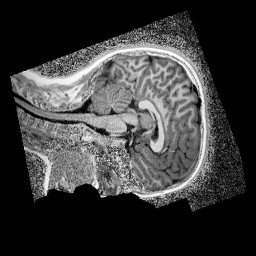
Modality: UNIT1_denoised
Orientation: sagittal
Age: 9
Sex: male
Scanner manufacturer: siemens
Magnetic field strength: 3 T
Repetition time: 4 s
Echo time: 0.00299 s